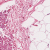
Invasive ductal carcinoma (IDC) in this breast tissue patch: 0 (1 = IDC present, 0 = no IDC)